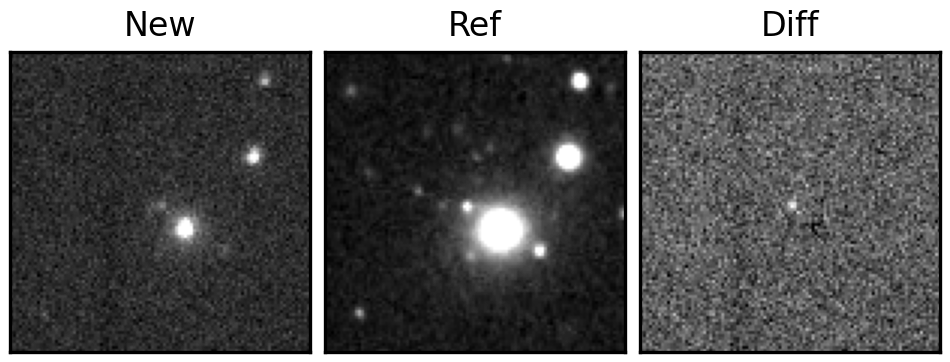
Label: real